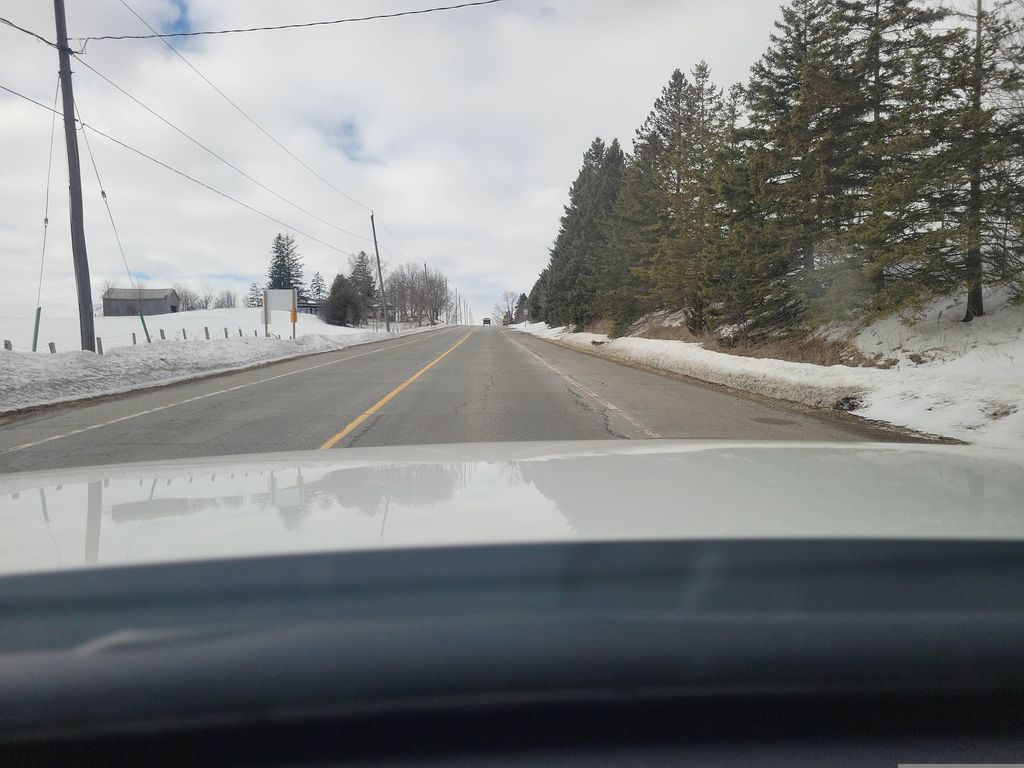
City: kitchener-waterloo